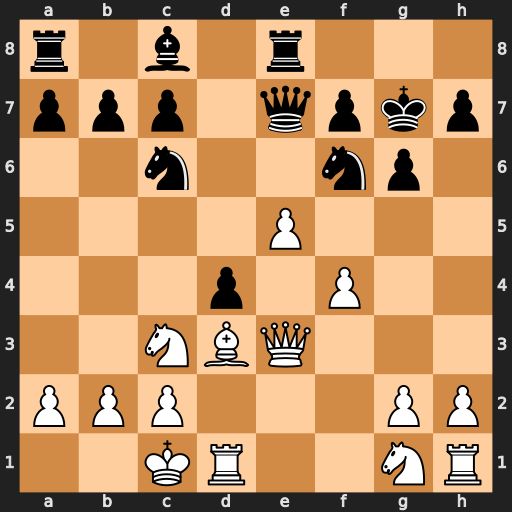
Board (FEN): r1b1r3/ppp1qpkp/2n2np1/4P3/3p1P2/2NBQ3/PPP3PP/2KR2NR
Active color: w
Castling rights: -
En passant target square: -
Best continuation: exf6+ Qxf6 Qxe8